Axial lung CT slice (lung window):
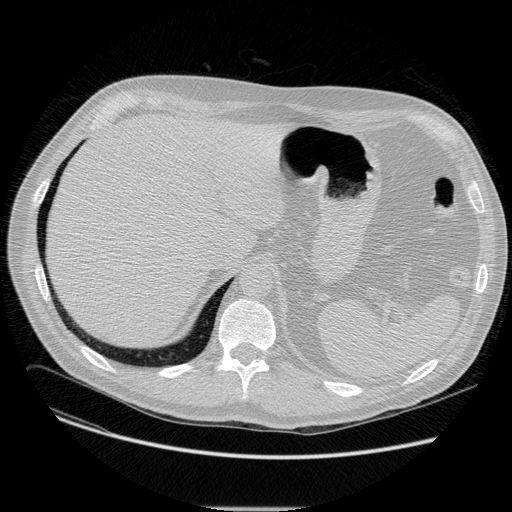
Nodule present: no